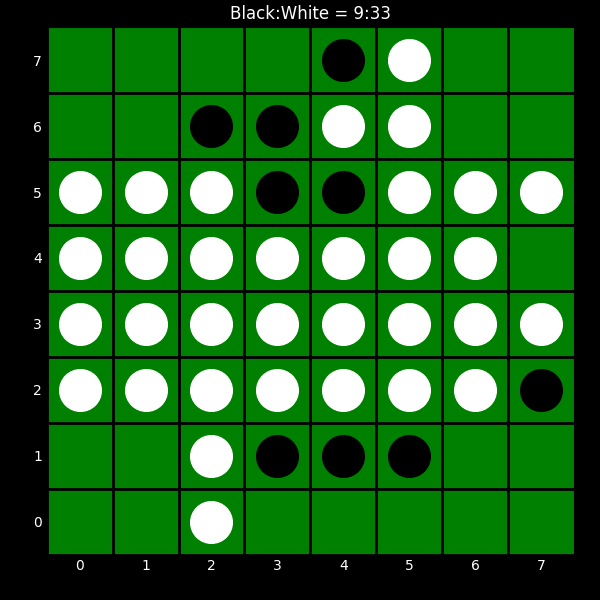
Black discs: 9
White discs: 33